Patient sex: F
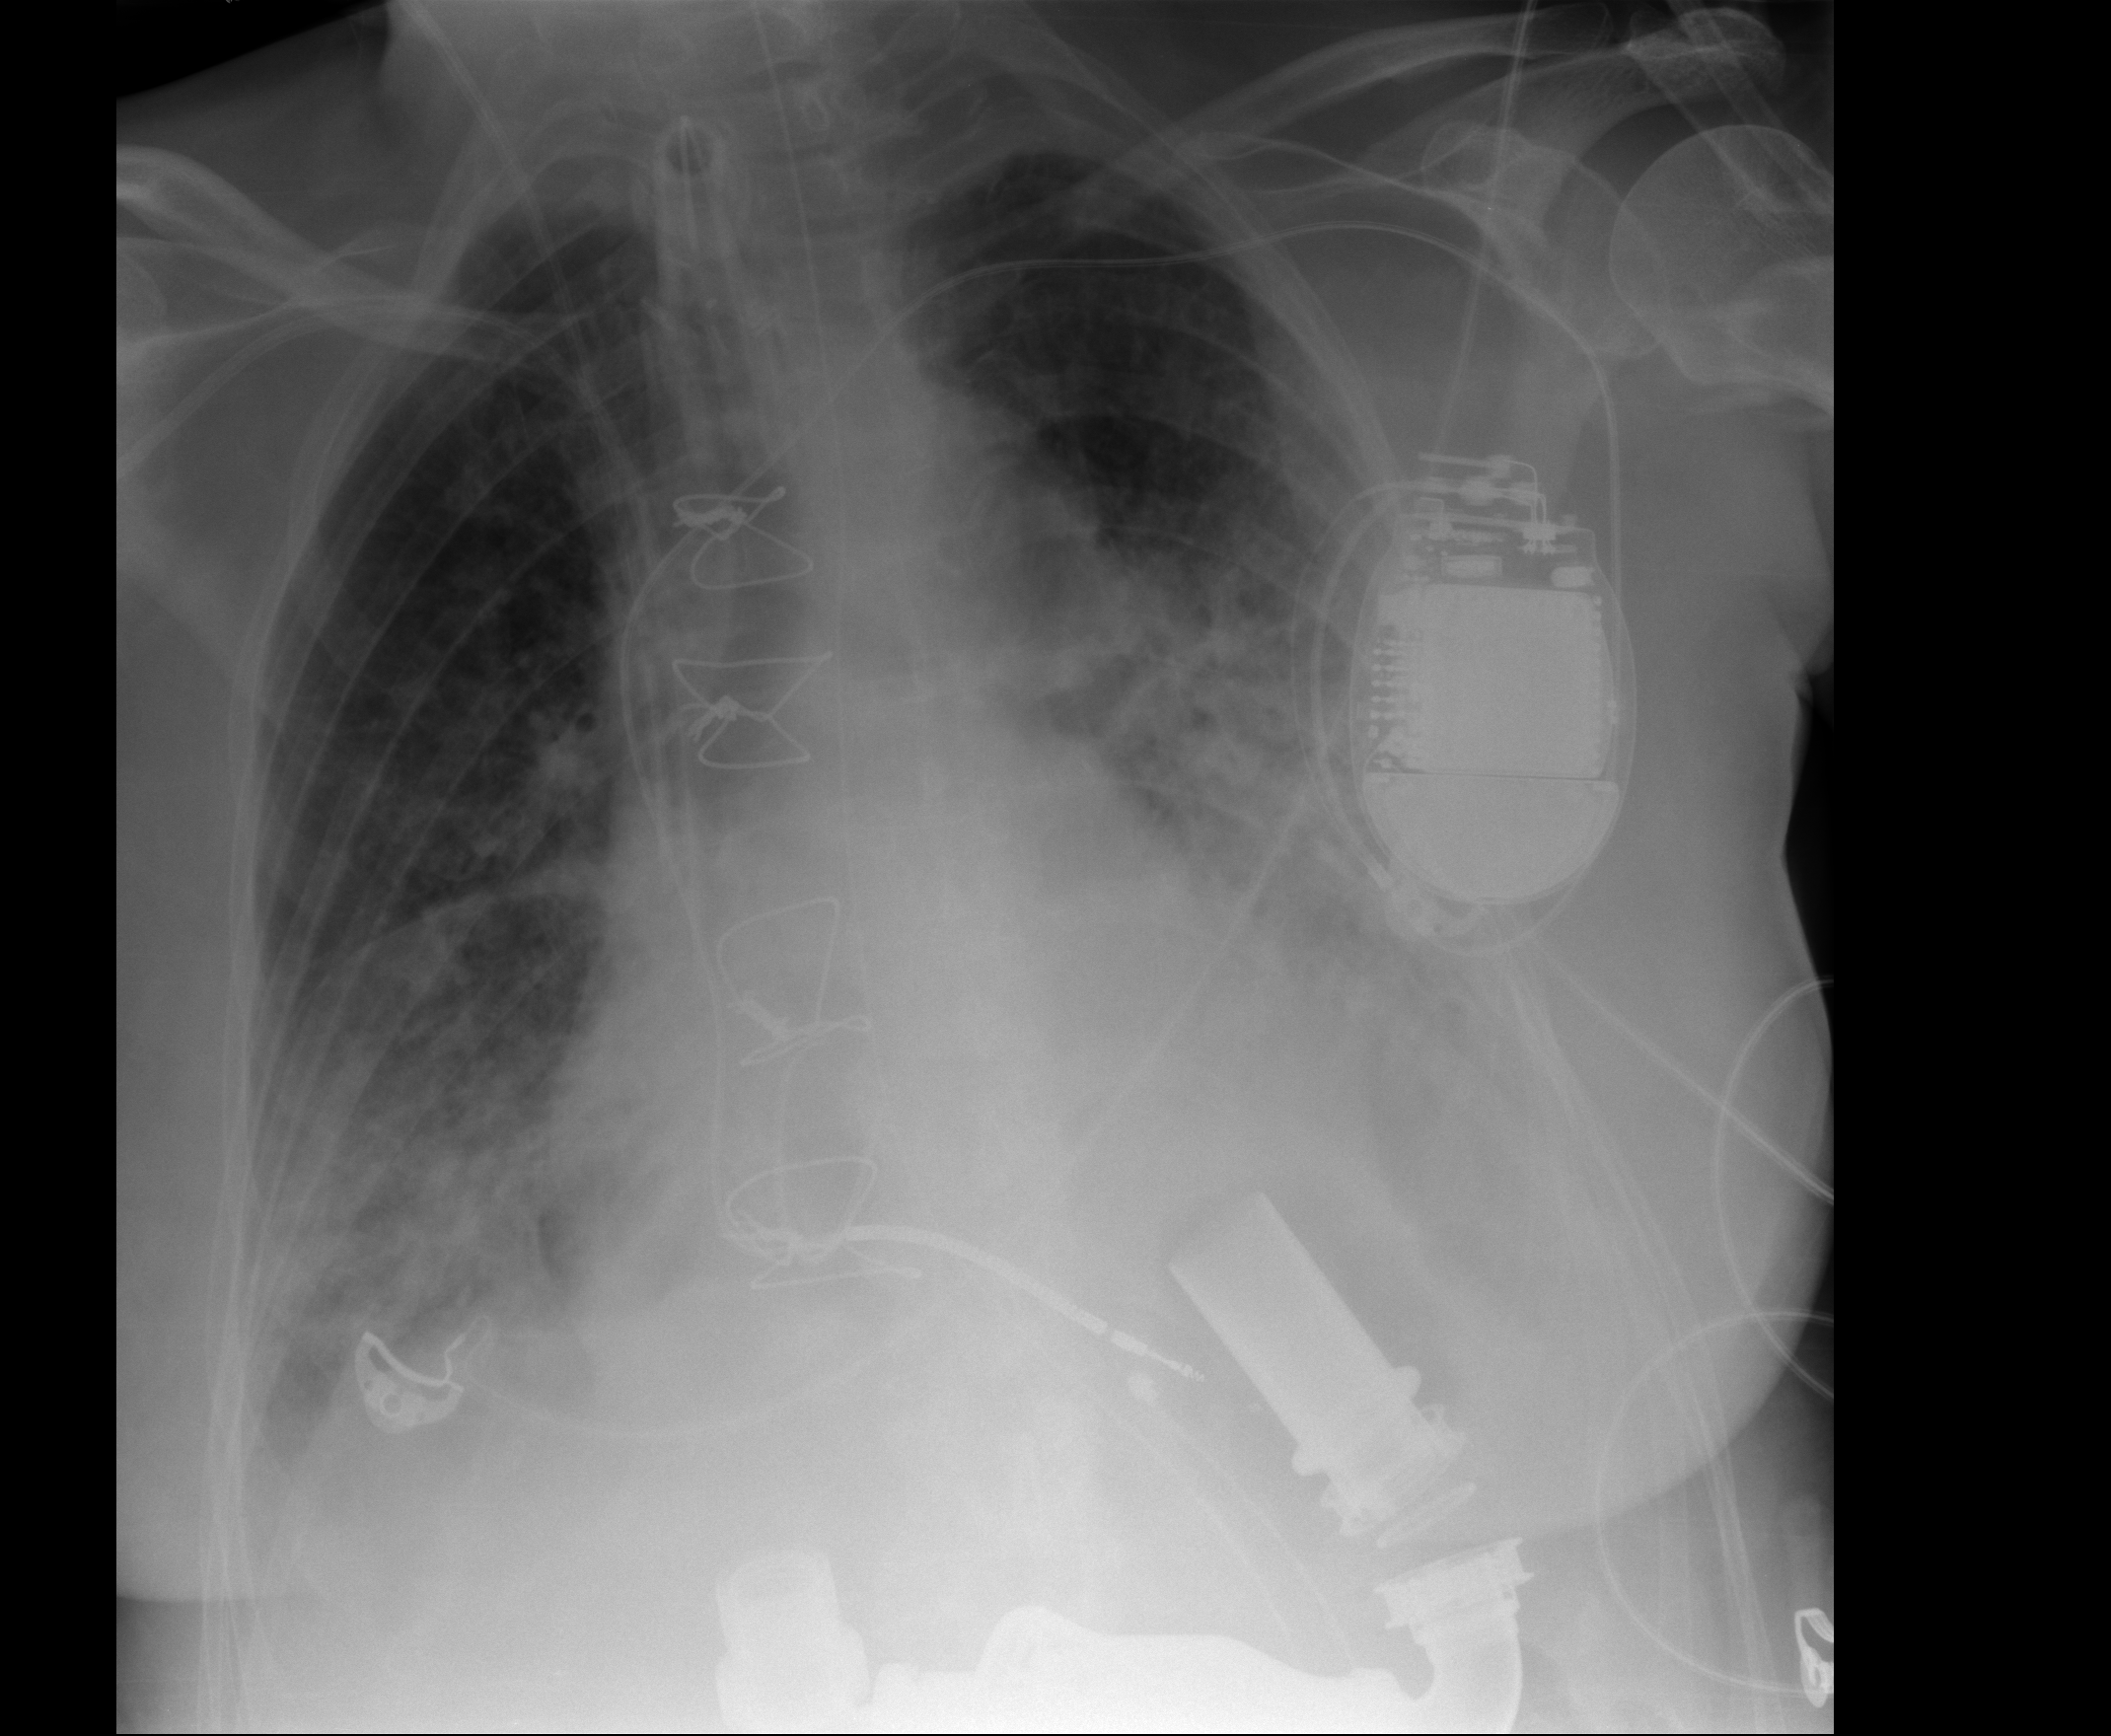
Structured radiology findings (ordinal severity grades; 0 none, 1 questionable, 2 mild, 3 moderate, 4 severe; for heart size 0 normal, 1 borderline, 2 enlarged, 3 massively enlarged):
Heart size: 1
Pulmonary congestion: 2
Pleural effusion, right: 2
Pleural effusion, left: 3
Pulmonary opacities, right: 2
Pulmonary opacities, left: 3
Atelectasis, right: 2
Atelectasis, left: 3